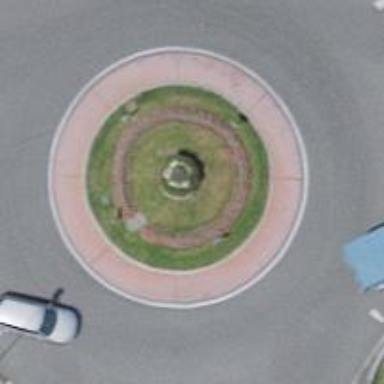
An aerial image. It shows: Tertiary road with asphalt surface leading to roundabout.